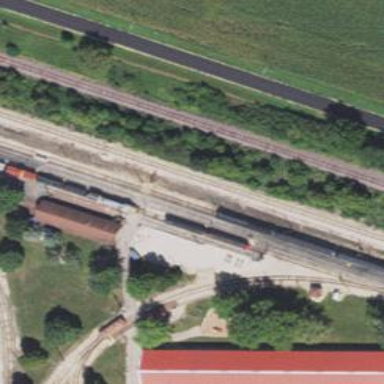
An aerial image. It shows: Crossing for the railway.